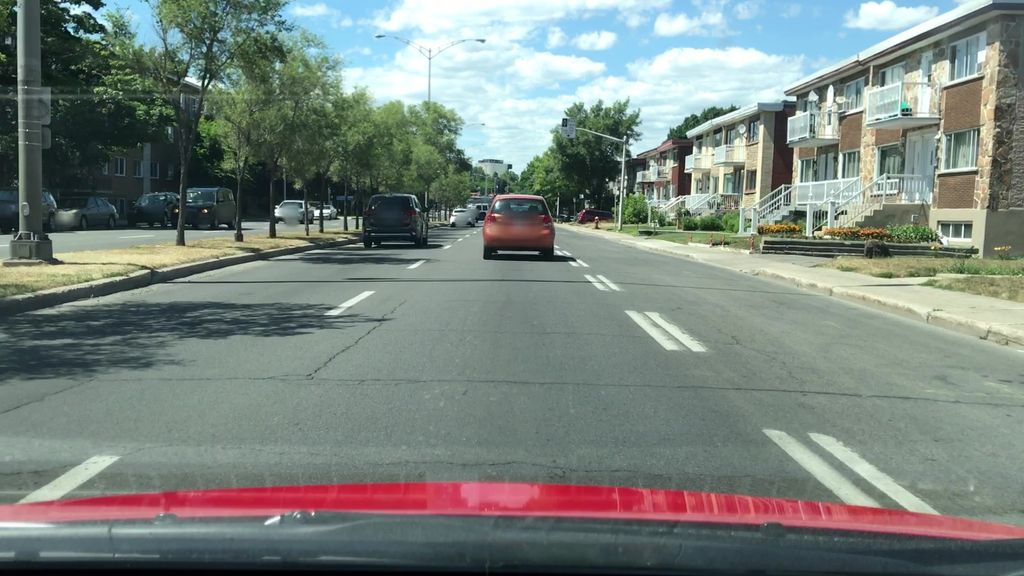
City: montreal